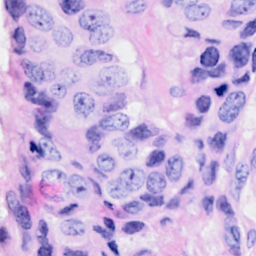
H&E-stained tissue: Breast